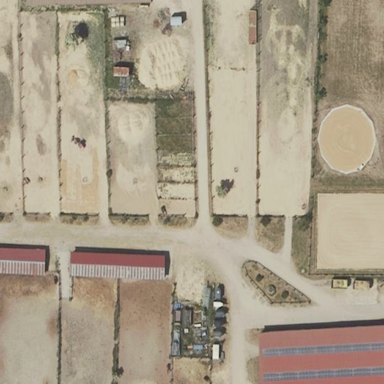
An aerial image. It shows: Farmyard area.